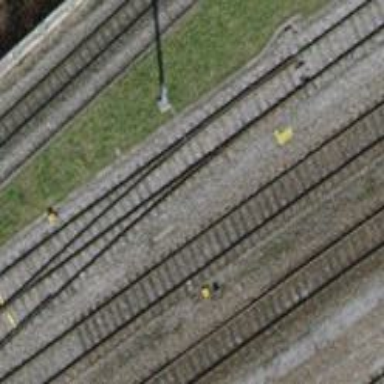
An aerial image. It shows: Railway switch.